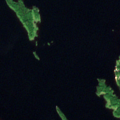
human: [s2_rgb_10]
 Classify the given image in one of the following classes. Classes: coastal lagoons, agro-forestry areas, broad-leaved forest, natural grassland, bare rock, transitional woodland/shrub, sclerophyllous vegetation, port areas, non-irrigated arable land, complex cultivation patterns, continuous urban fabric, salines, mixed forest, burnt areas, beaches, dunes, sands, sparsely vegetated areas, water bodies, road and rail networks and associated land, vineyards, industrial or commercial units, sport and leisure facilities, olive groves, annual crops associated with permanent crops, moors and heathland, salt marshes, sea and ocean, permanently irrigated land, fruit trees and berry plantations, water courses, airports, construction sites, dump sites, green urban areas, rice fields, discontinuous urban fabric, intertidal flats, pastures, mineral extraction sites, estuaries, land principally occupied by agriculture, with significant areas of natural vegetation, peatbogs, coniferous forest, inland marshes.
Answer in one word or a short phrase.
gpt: mixed forest, water bodies